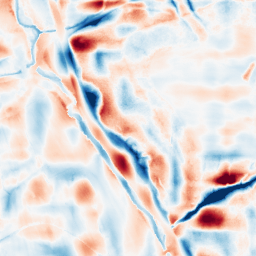
Category: wavelet
Decomposition family: wavelet_dwt
Decomposition parameters: wavelet: sym4
level: 5
Upsampling method: bspline
Upsampling parameters: scale: 8
Upsampling scale: 8